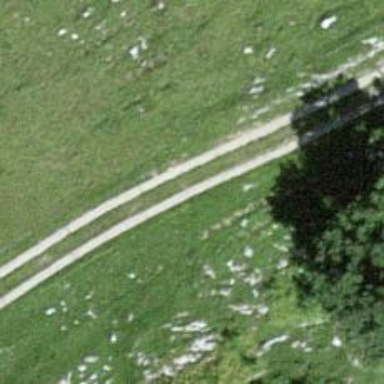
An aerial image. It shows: Track road with grade3 tracktype.